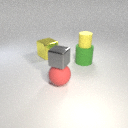
small gray metal cube above large red rubber sphere